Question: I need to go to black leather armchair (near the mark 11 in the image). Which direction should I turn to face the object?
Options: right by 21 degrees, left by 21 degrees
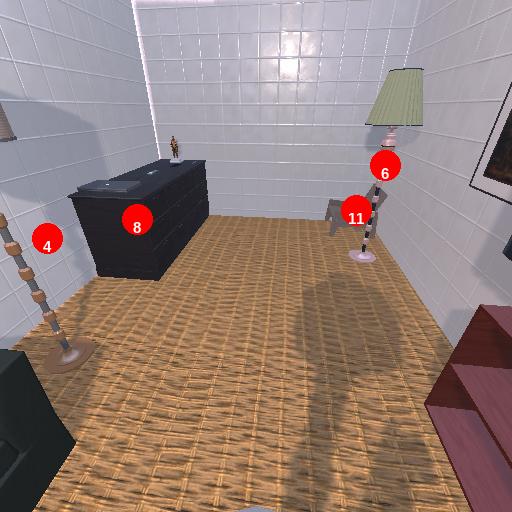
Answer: right by 21 degrees